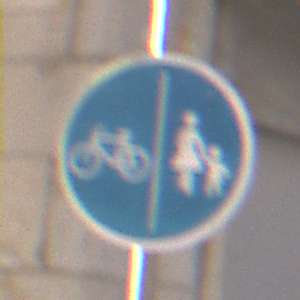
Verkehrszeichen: GetrennterRadUndGehwegRadwegLinks
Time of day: Midday
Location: Outdoor (Urban)
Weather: Clear
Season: NotSpecified
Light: Natural